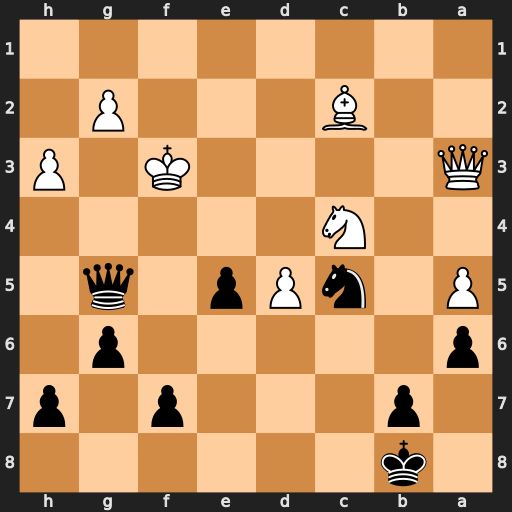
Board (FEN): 1k6/1p3p1p/p5p1/P1nPp1q1/2N5/Q4K1P/2B3P1/8
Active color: b
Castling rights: -
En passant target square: -
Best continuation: Qf4+ Ke2 Qxc4+